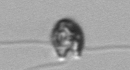
Label: flagellate_morphotype1